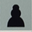
Piece: bP